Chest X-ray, AP view. Patient: 56 years old, sex F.
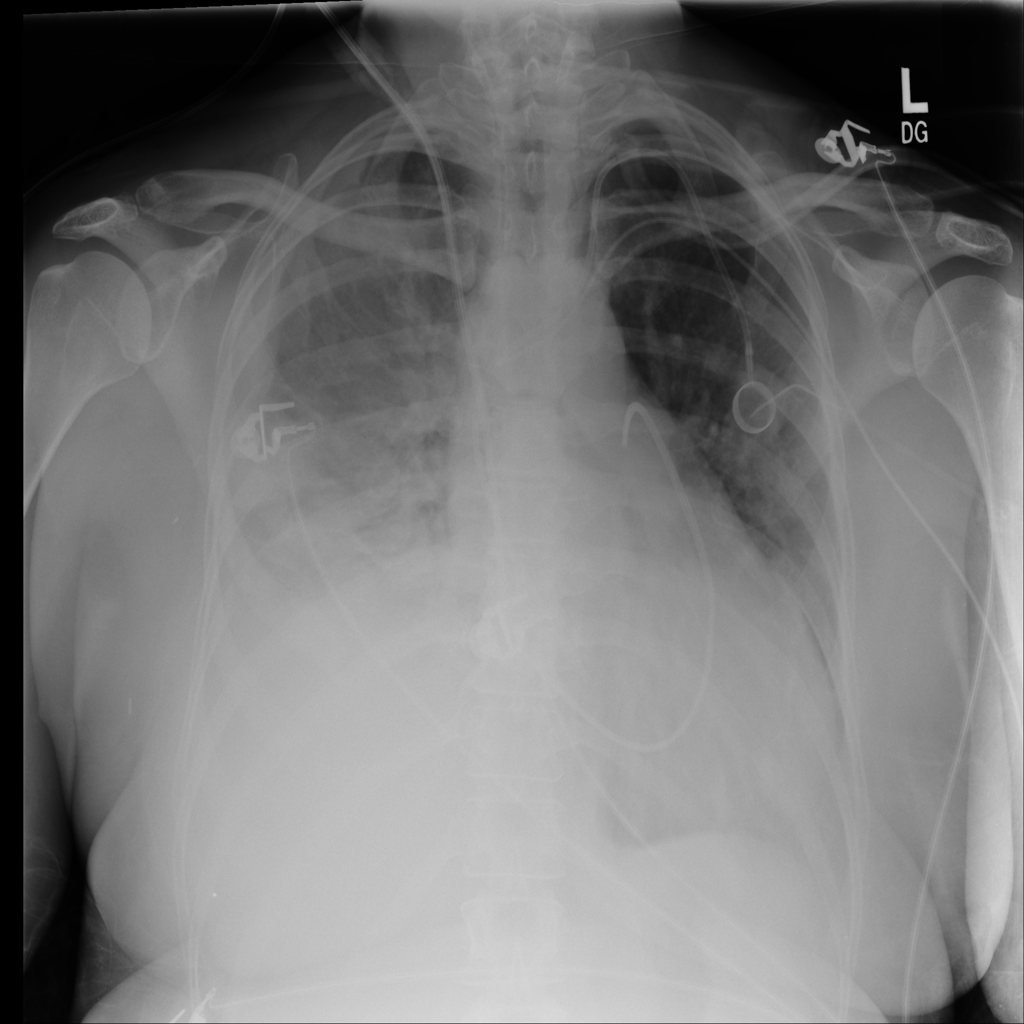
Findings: No Finding